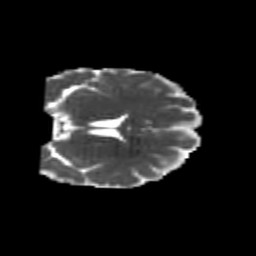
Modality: MD
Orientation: coronal
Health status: healthy
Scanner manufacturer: philips
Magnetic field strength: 3 T
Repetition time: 6.964 s
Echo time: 0.092 s